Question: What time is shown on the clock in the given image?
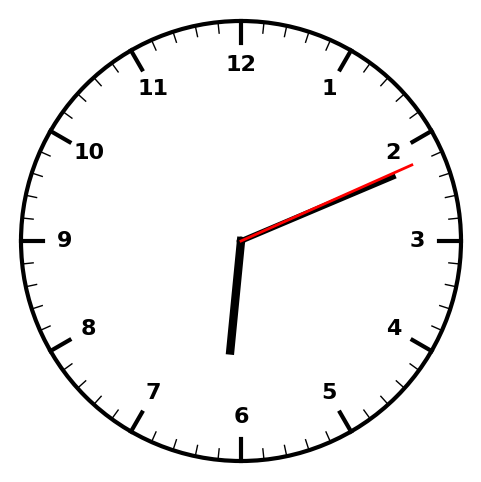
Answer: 06:11:11